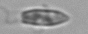
Label: flagellate